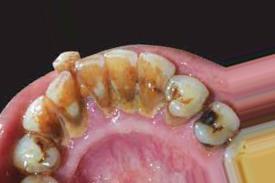
Condition: Tooth Discoloration